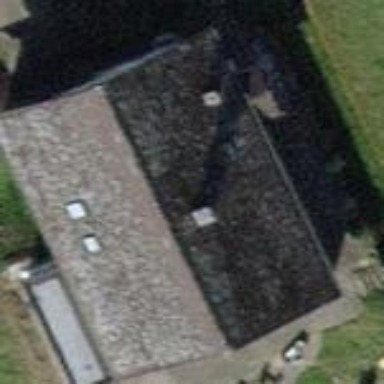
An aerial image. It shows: Detached building with gabled roof.